You are looking at raw rotor-rig vibration samples arranged as a grayscale image. Based on the visible evidence, which rotor condition applies: normal, misalignment, unbalance, looseness?
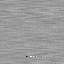
Answer: unbalance